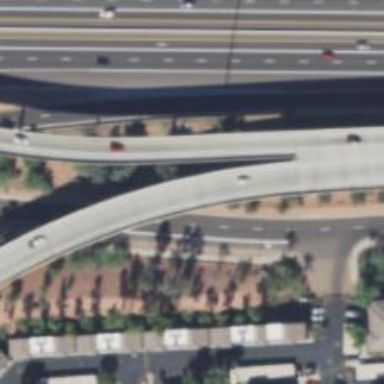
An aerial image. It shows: Bridge on motorway link.